Question: How do I Refactor the Sconstruct in Python to detect possible errors using pycharm?
Attached problem image:

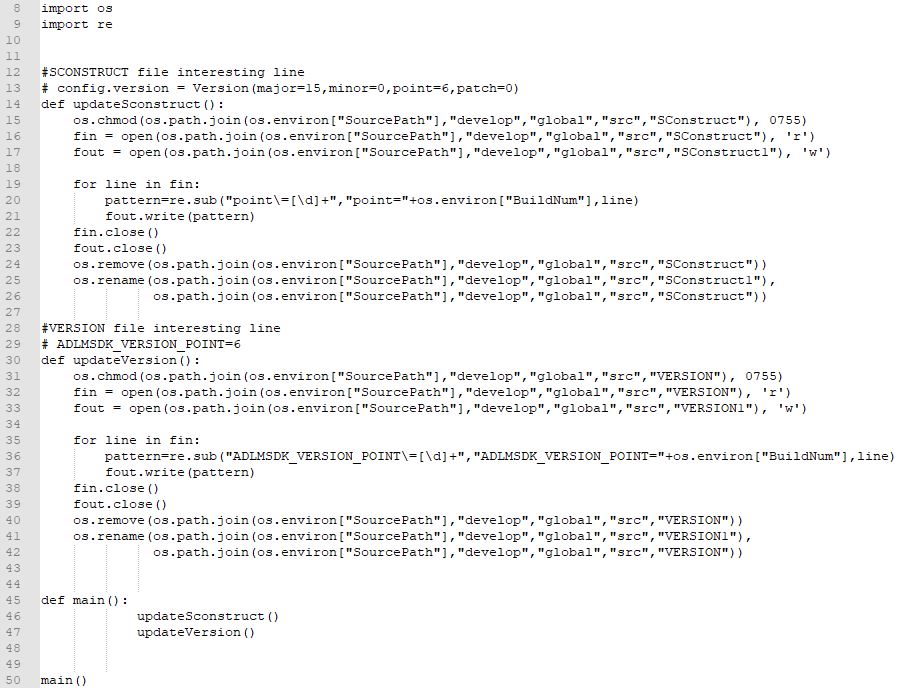
Answer: Try changing '0755' to '0o755', so python would consider it octal number.